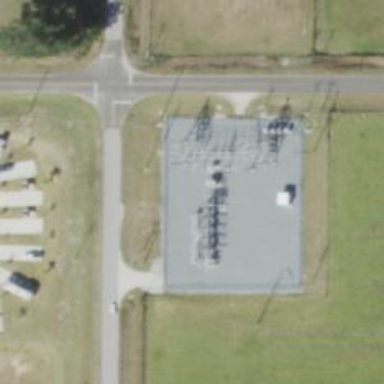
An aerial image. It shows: Switch for power supply.